Interaction volume radius: 5 \u00c5
Interaction volume height: 15 \u00c5
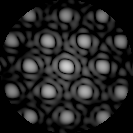
Disorder parameter: 0.106